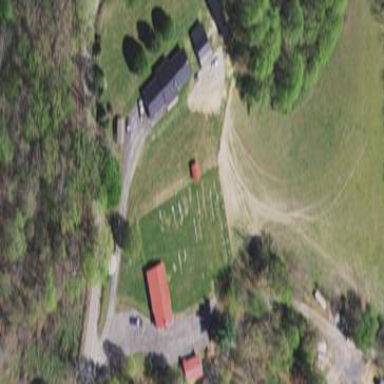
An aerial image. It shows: Cemetery with graves.